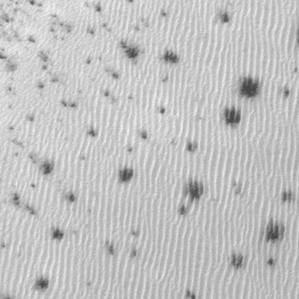
Label: frost